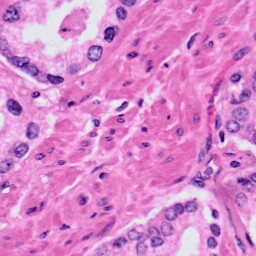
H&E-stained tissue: Prostate